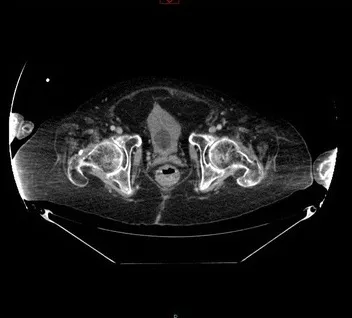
Follow-up non-contrast CT of abdomen, performed three months after cystoscopic clot evacuation: Axial section shows intact bladder outline; no perivesical haematoma.
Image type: radiology (ct)